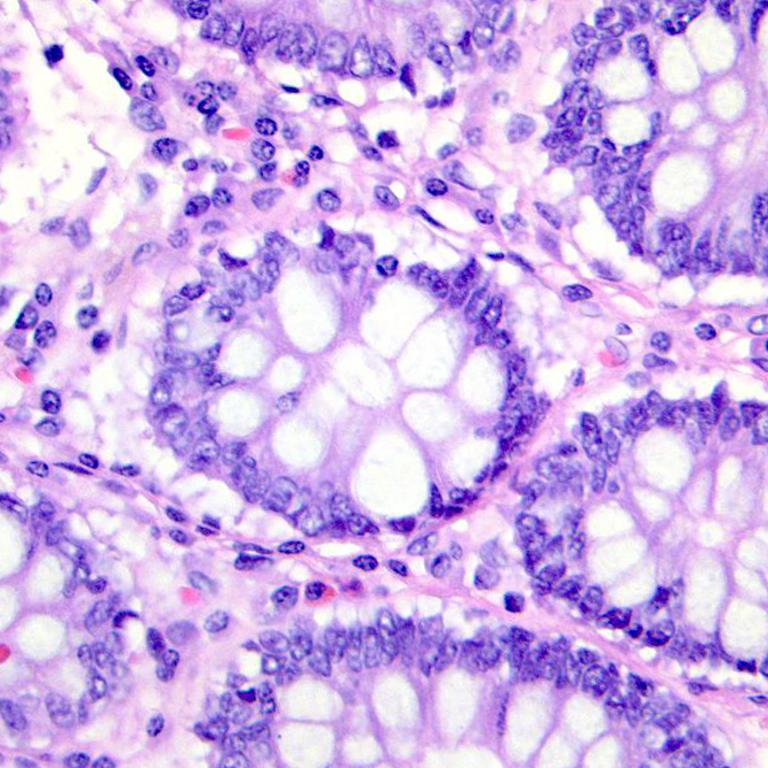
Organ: colon
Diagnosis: benign